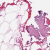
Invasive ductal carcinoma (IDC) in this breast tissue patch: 0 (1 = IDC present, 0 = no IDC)